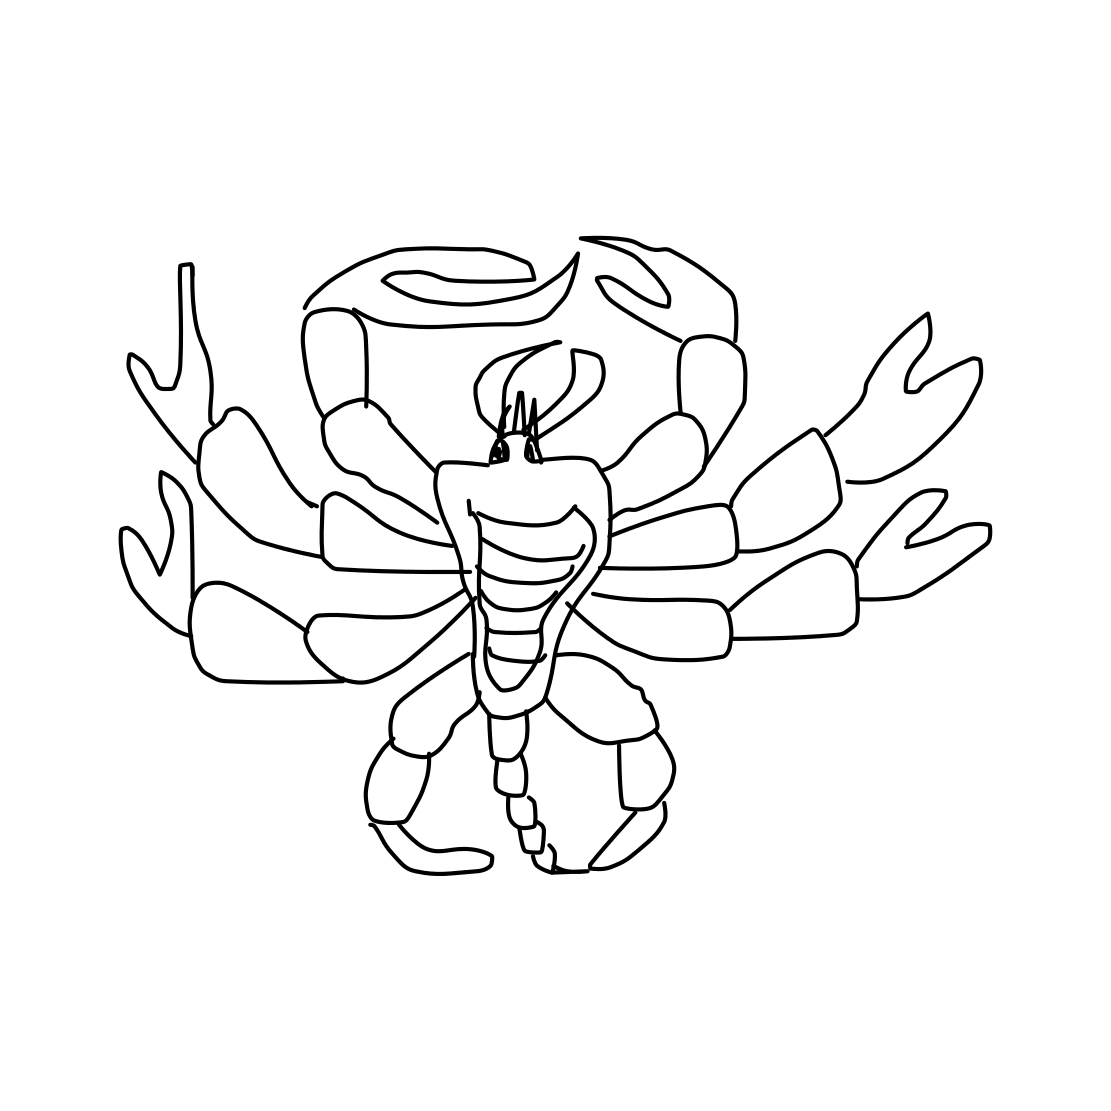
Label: scorpion